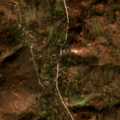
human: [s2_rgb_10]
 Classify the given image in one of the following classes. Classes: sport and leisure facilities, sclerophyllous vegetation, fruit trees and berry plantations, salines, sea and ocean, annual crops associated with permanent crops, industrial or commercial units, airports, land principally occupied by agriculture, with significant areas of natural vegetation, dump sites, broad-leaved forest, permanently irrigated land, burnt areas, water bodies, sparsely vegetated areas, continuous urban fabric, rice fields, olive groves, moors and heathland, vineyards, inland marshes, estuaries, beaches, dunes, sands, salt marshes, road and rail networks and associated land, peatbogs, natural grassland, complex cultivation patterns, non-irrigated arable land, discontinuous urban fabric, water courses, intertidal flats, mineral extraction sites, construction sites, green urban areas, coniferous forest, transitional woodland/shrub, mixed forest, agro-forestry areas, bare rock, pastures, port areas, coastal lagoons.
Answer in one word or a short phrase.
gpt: land principally occupied by agriculture, with significant areas of natural vegetation, broad-leaved forest